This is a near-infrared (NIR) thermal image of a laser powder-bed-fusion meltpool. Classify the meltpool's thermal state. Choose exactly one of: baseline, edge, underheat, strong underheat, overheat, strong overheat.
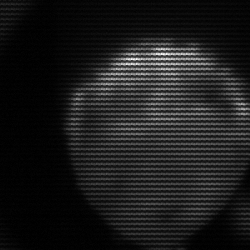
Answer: edge